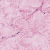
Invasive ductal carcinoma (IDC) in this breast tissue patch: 0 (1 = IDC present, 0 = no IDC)